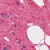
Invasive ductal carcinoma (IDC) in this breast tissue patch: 0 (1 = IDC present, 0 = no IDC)